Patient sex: F
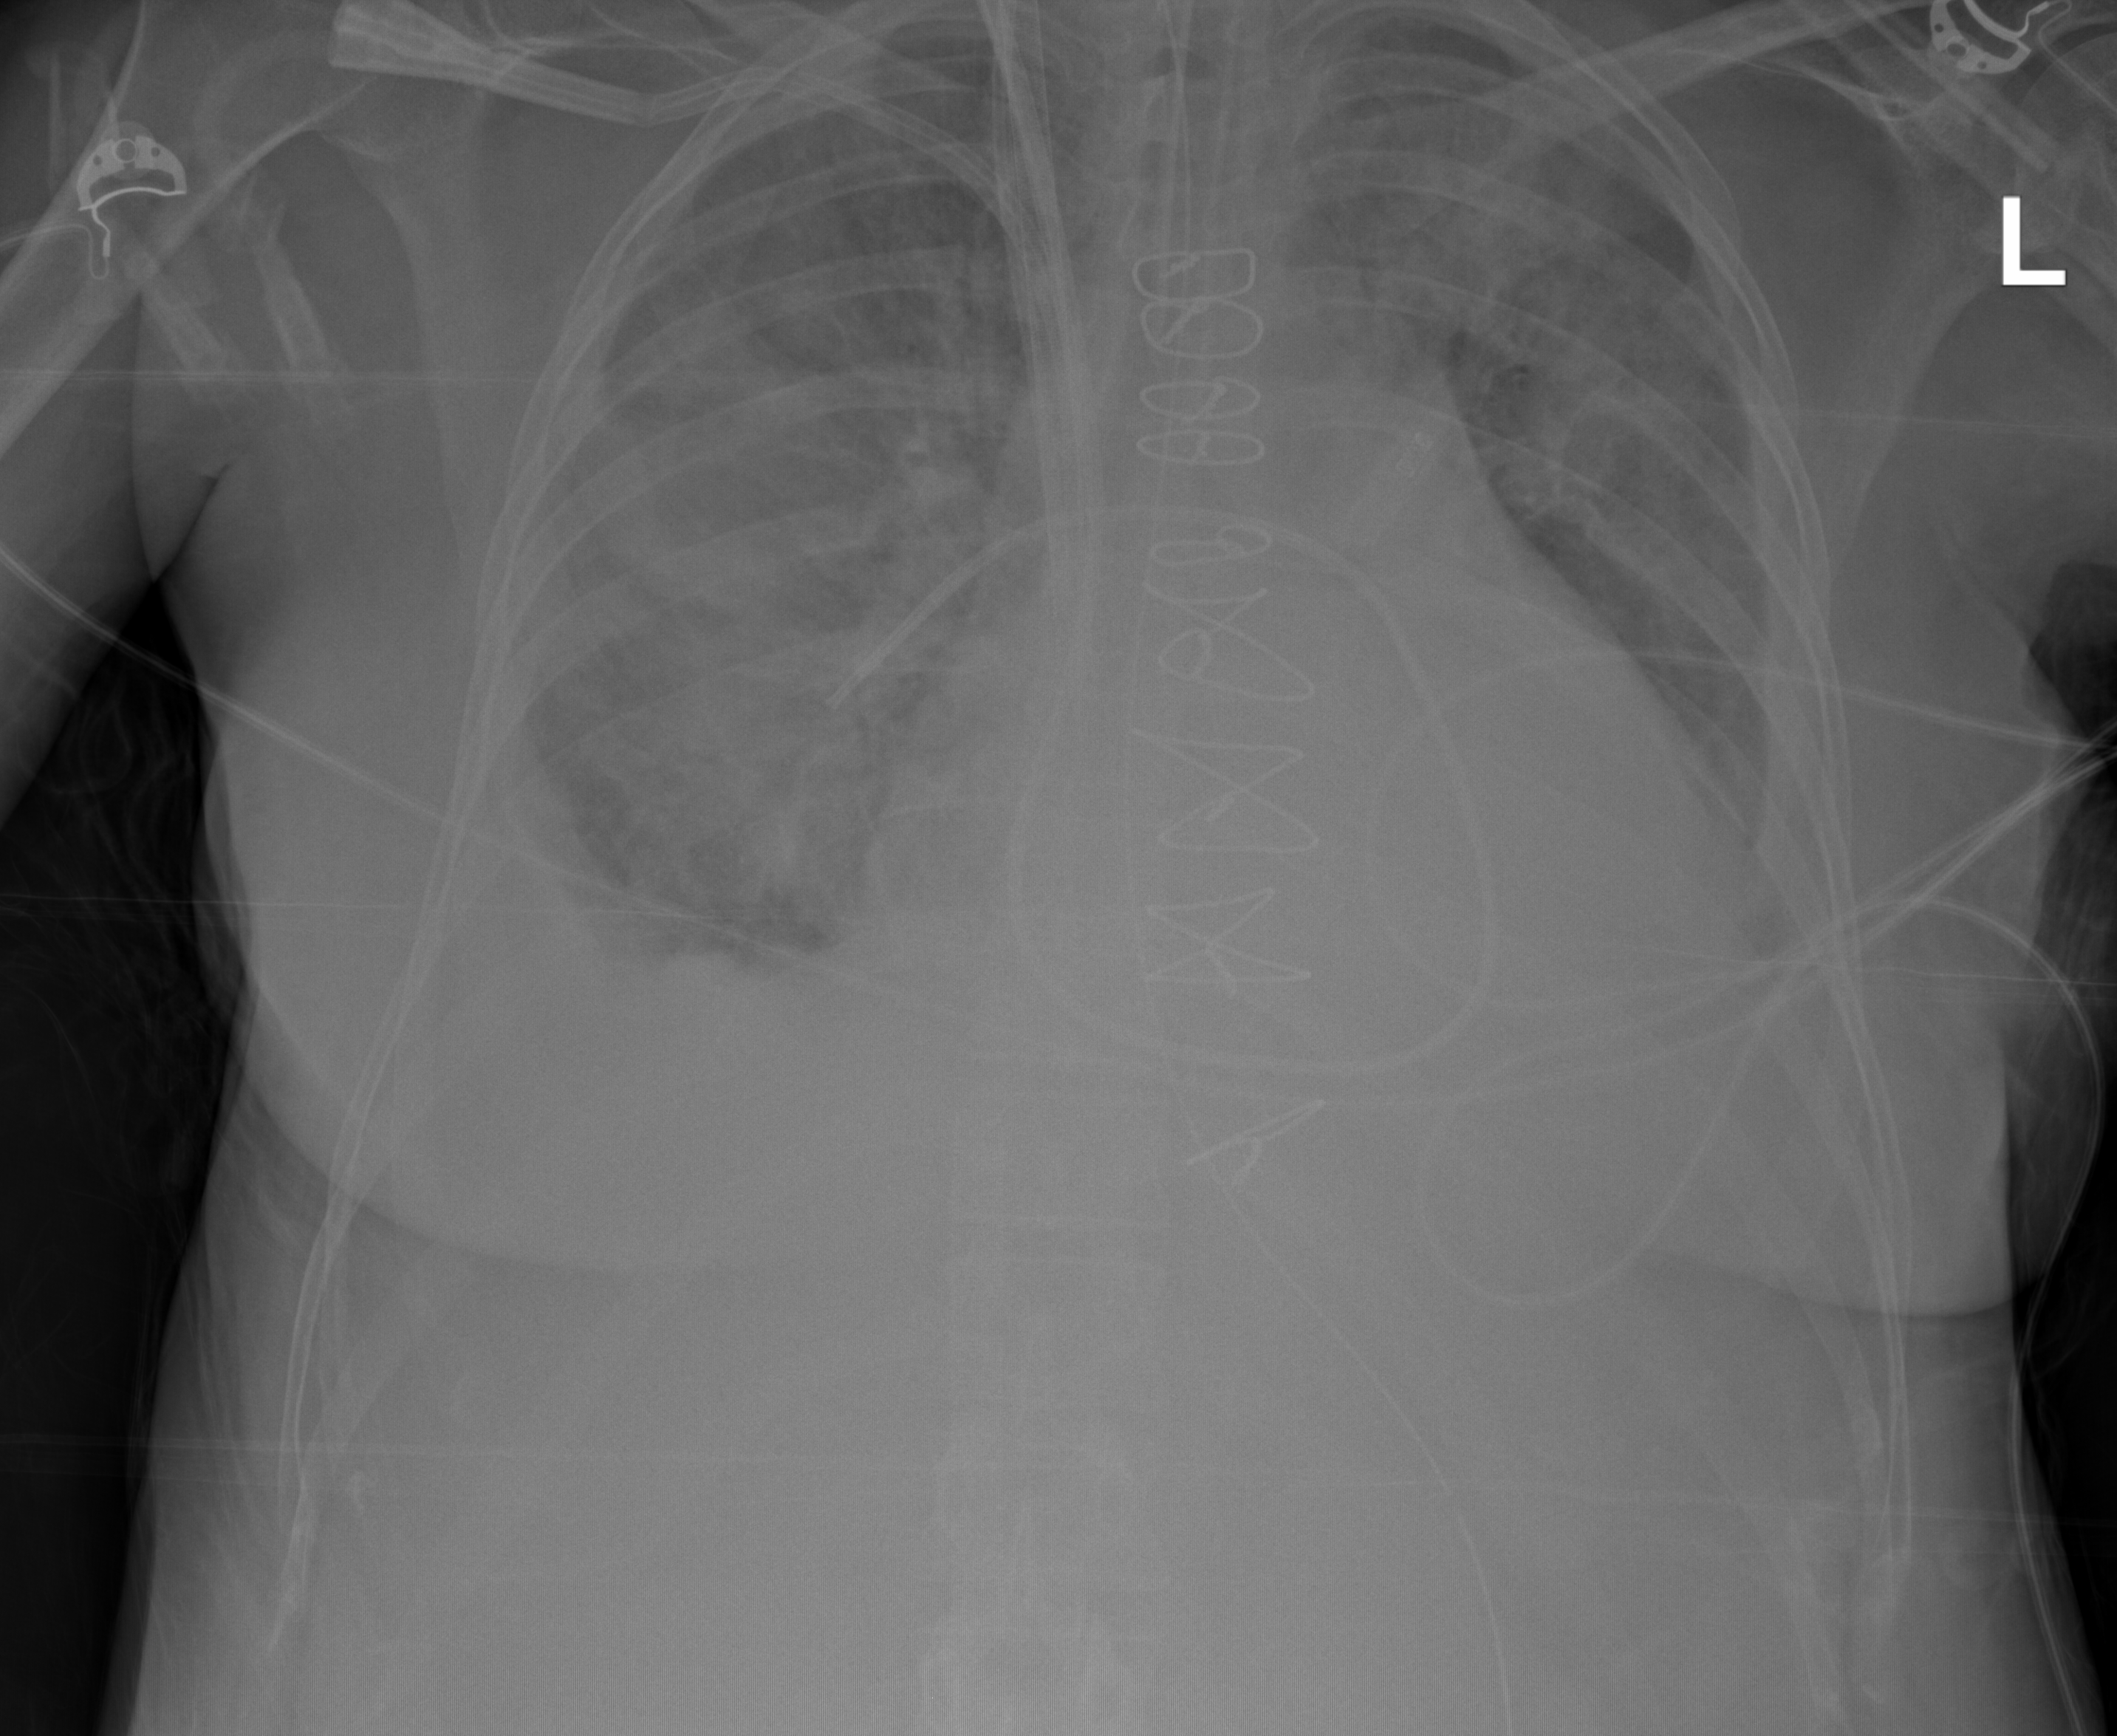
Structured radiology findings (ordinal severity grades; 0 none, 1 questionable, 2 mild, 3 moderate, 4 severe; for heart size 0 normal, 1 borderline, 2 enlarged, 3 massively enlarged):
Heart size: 1
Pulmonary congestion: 2
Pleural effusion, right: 3
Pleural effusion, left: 2
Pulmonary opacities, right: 3
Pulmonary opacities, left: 3
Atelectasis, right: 2
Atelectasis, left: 0